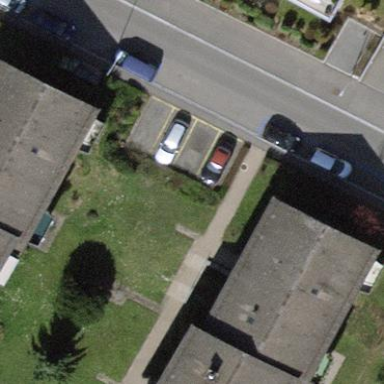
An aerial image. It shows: Image showing building with apartments.